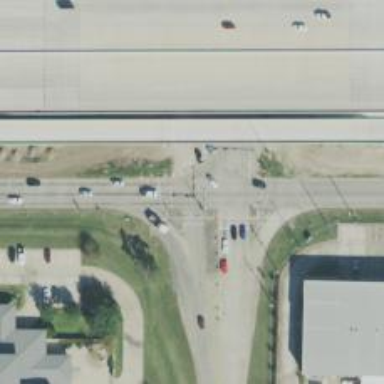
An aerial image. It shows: Secondary road with frontage road.